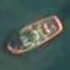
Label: civil